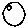
Label: moon